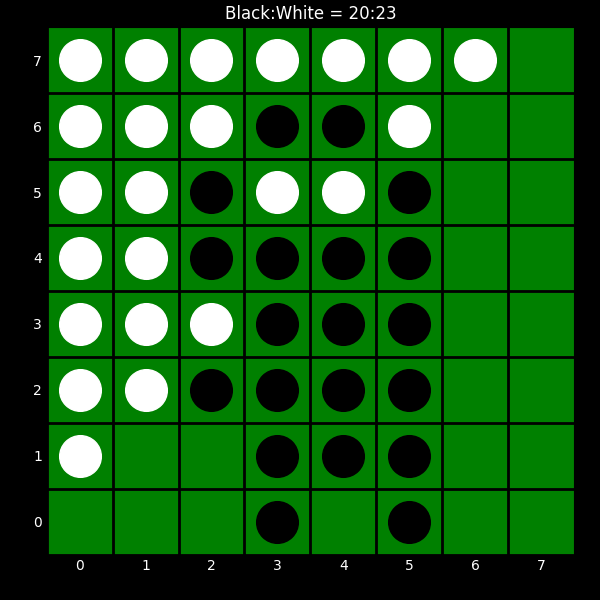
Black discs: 20
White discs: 23